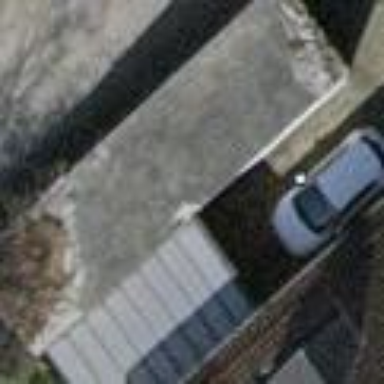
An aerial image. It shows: Semi-detached house.